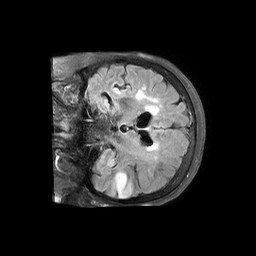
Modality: FLAIR
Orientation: coronal
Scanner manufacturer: philips
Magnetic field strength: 3 T
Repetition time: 11 s
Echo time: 0.12 s